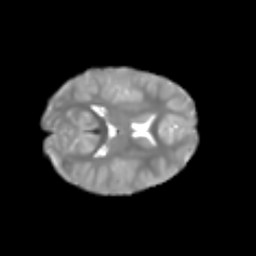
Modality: T2w
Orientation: axial
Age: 6
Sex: female
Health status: healthy